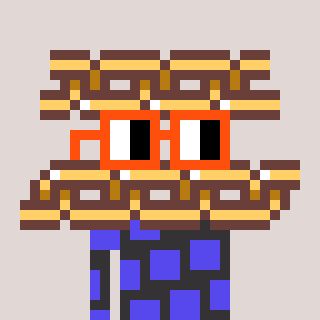
a pixel art character with square orange glasses, a chain-shaped head and a grayscale-colored body on a warm background